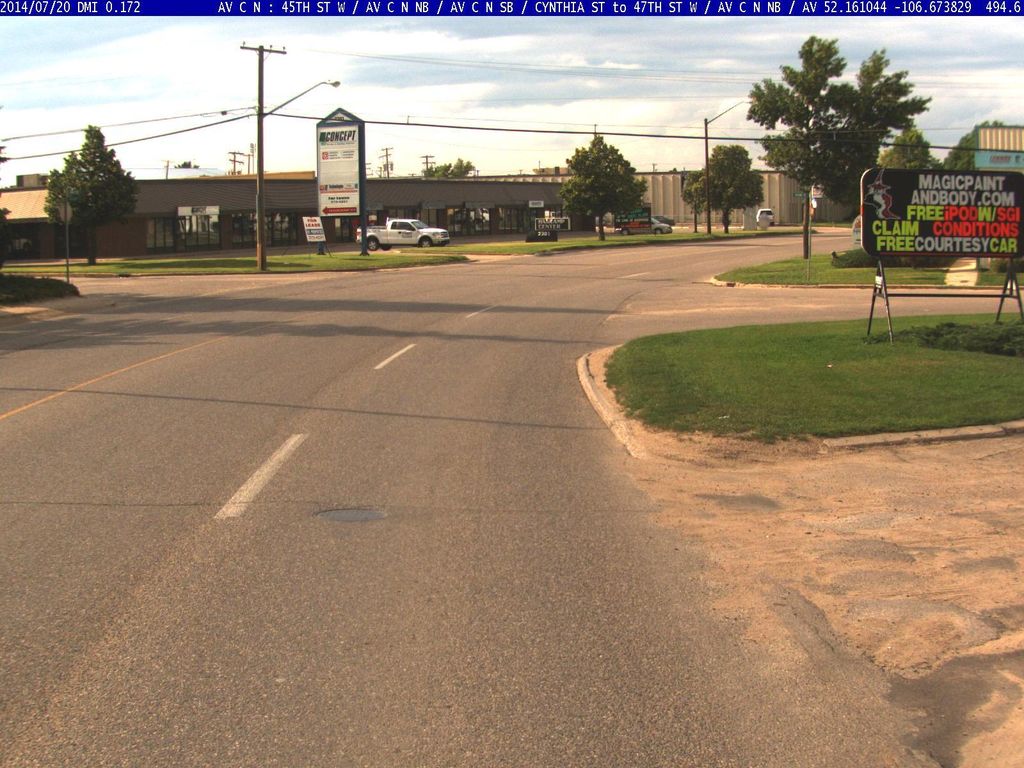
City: saskatoon